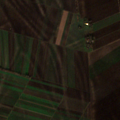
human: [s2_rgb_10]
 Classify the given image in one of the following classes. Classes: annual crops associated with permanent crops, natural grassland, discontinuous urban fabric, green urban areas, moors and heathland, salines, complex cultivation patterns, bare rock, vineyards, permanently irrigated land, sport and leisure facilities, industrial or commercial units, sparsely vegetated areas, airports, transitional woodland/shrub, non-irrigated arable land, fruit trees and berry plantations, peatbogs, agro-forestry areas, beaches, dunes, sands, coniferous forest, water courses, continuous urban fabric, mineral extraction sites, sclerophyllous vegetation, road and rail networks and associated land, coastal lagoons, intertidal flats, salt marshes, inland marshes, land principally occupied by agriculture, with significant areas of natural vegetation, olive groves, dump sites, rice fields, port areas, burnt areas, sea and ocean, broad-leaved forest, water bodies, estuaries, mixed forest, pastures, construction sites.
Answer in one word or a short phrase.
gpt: non-irrigated arable land